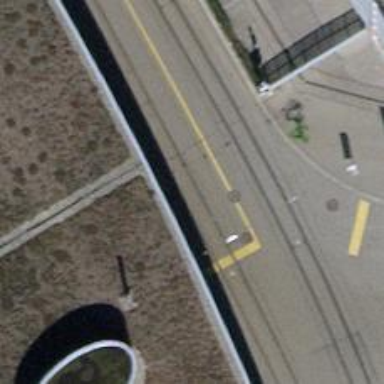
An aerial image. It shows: Tram stop with public transport stop position.